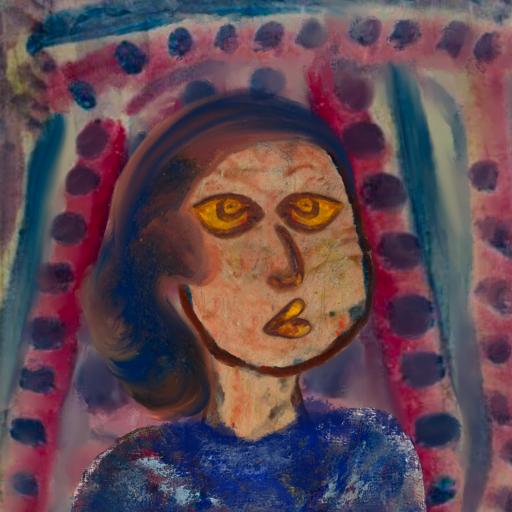
Background: HillGirl, Head And Neck Side: Orphan, Face Side: Comrade, Bust: Irani, Hair Side: Mother_And_Son_Son, Head Accessory: Blank, Second Necklace: Blank, Necklace: Blank, Baby: Blank